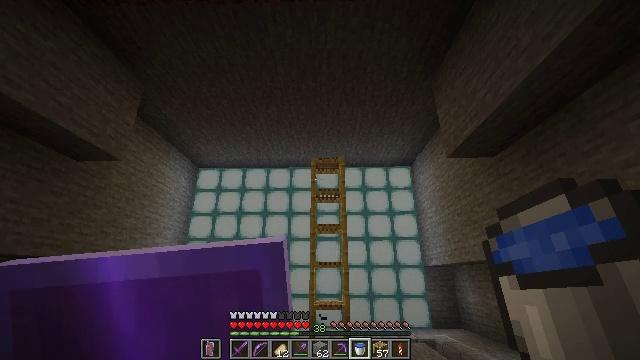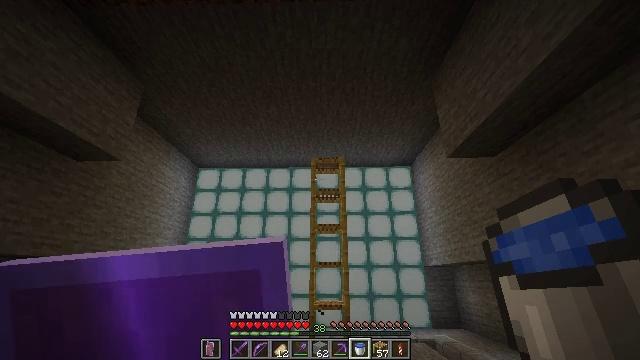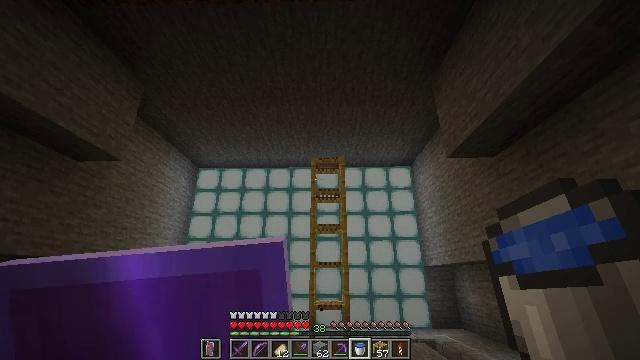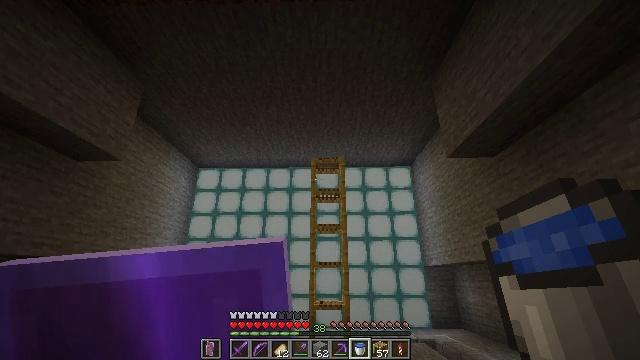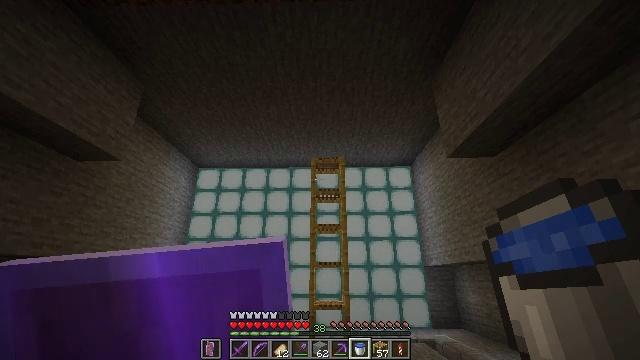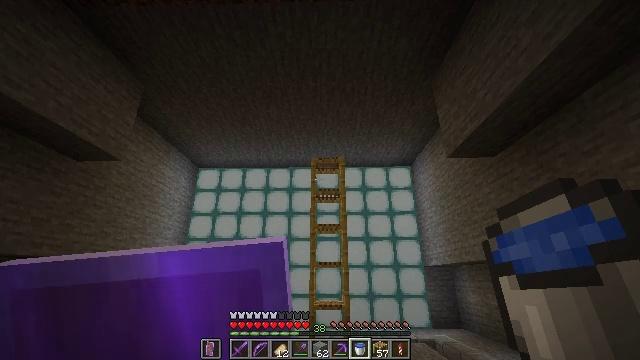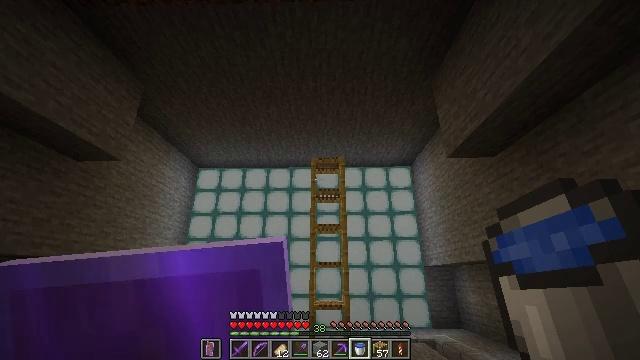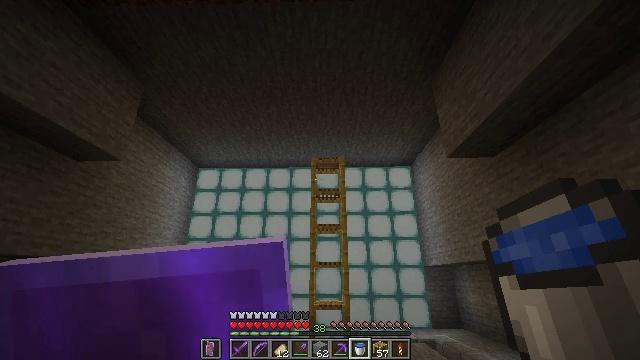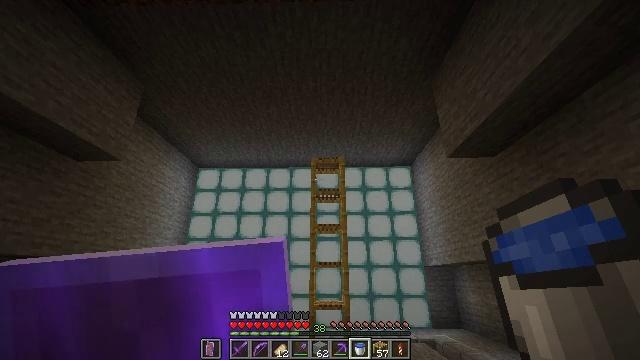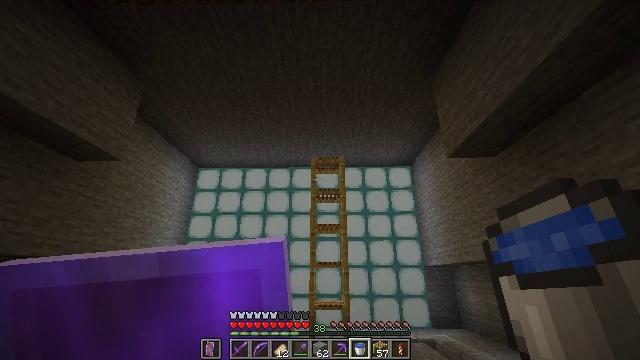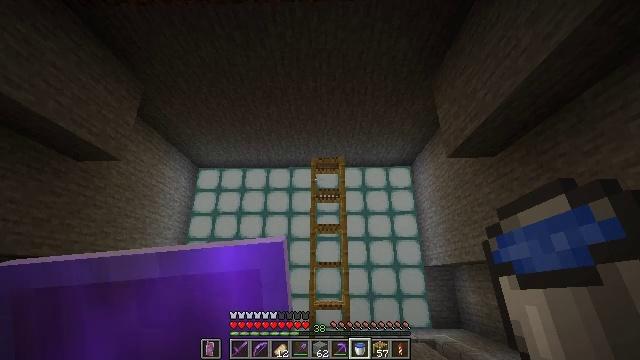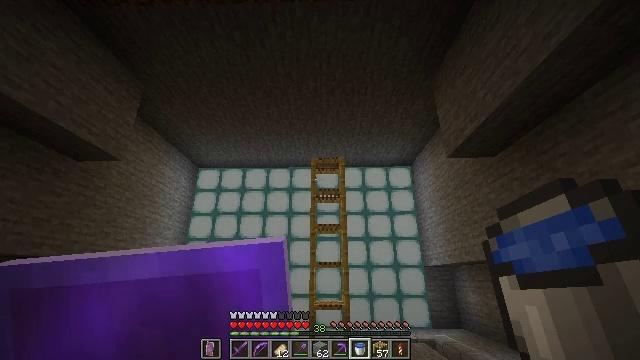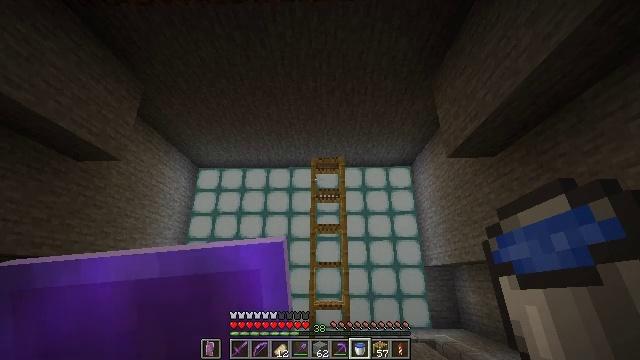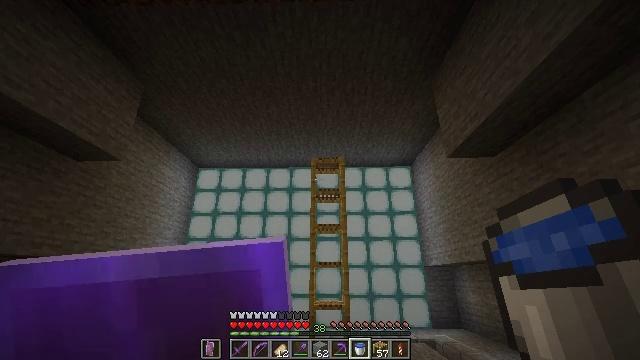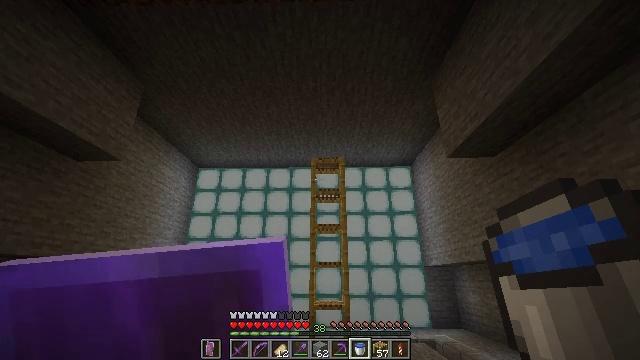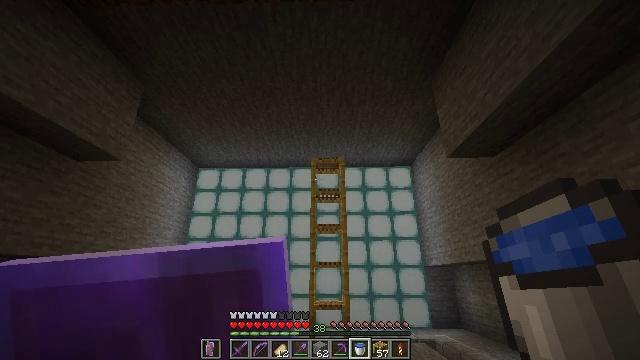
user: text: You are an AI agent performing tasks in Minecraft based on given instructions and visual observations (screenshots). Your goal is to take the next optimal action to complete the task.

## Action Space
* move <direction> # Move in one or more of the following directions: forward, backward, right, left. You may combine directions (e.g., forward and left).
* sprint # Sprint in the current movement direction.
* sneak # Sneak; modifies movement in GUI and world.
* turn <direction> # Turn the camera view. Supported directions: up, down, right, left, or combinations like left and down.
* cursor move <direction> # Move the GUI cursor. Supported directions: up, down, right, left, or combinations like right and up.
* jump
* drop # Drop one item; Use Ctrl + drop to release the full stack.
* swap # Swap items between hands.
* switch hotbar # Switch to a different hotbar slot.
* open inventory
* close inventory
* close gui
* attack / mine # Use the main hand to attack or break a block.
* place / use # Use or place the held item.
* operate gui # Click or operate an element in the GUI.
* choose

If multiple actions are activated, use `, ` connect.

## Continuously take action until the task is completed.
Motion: motion action
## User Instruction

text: Destroy the stone stairs to gather the blocks.
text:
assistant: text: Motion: no_op
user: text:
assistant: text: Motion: no_op
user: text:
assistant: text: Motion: no_op
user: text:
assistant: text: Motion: no_op
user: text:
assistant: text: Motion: no_op
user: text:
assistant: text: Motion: no_op
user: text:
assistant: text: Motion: no_op
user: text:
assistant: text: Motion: no_op
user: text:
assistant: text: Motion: no_op
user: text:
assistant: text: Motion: no_op
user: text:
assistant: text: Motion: no_op
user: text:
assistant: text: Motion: no_op
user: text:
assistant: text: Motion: no_op
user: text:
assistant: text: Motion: no_op
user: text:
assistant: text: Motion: no_op
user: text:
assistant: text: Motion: no_op
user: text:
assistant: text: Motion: no_op
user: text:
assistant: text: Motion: no_op
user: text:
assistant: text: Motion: no_op
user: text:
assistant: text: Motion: no_op
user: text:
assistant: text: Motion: no_op
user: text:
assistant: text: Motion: no_op
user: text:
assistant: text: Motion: no_op
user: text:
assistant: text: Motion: no_op
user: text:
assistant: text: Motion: no_op
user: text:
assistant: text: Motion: no_op
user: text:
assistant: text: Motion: no_op
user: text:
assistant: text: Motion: no_op
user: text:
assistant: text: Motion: no_op
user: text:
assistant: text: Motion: no_op